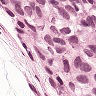
Metastatic tissue present: yes